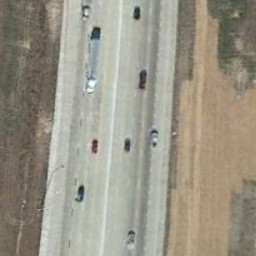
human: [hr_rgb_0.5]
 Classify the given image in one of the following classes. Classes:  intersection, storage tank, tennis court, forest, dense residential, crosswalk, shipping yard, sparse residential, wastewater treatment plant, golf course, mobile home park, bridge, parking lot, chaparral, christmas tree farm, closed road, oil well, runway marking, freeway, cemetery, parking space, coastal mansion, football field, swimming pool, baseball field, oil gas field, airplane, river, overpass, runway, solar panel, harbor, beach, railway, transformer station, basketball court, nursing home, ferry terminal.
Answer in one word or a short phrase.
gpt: freeway